В далёком космосе есть планета, состоящая полностью из воды. Известно, что глубоководные обитатели изнутри могут обозревать все пространство вокруг, тогда и только тогда, когда находятся на расстоянии не более, чем $x=3000~км$ от центра планеты. Местные жители решили запустить спутник.
С какой скоростью он должен двигаться на самой низкой возможной орбите? Показатель преломления воды $n=4/3$, плотность воды $\rho=1000~кг/м^{3}$, гравитационная постоянная $G=6/67\cdot10^{-11}~Н\cdot м^{2}/кг^{2}$. Планета не вращается вокруг своей оси, волн на ее поверхности не бывает, воду можно считать несжимаемой.
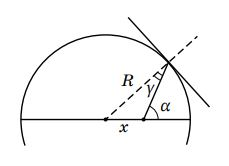
Решение: Видимость для наблюдателя, находящегося внутри планеты ограничена эффектом полного отражения. Отметим, что наблюдатель может не видеть только близкие к планете объекты.  Угол падения на поверхность планеты $\gamma$ можно связать с углом $\alpha$ с помощью теоремы синусов: $$ \frac{R}{\sin(180^{\circ}-\alpha)}=\frac{x}{\sin\gamma}. $$ Для данного положения $x$ максимальный угол падения достигается при $\alpha =90^{\circ}: \sin\gamma_{\max}=\frac{x}{R}$. Полное внутреннее отражение появится на дальности $x$, для которой выполнится условие $n\sin(\gamma_{\max})=1$. Это позволяет найти радиус планеты $R=xn$. Спутник массой $m$ движется по самой низкой орбите радиуса $R$ с первой космической скоростью: $$ \frac{mv^{2}}{R}=G\frac{mM}{R^{2}}v=\sqrt{G\frac{M}{R}}. $$ Подставляя радиус, получаем: $$ v=xn\sqrt{\frac{4}{3}\pi G\rho}=2.1~км/с. $$
Ответ: $$ v=xn\sqrt{\frac{4}{3}\pi G\rho}=2.1~км/с. $$
Темы:
T, Оптика, Геометрическая оптика, Преломление, Гравитация, Всероссийские, Движение по орбите